Question: On my HTML5 input fields I am using 'required' and CSS to display asterix and other indicators to tell the user their input is valid.
For one of my input fields the 'type="number"' which puts arrows to adjust the value up and down by '1'. Unfortuantely these arrows are covering the indicators. I have been trying to use CSS to adjust the placement of these indicators and what I thought was going to be a simple task is not.
I can easily adjust all positions for the general case but not for one targeted case.

HTML
'''
<li>
<label for="quantity">Quantity:</label>
<input class="quantity" type="number" min="0" name="quantity" placeholder="quantity" required />
<li>
'''
CSS
'''
.contact_form input:required, .contact_form textarea:required {
background: #fff url(../image/product/none/red_asterisk.png) no-repeat 98% center;
}
.contact_form .quantity input:required {
background: #fff url(../image/product/none/red_asterisk.png) no-repeat 92% center;
}
'''
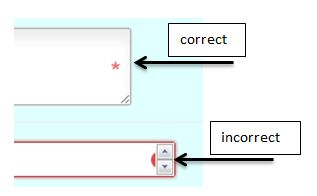
Answer: You can target the input type number this way:
'''
.contact_form input[type="number"]:required
'''
And then adjust the asterix position.
'''
.contact_form input[type="number"]:required {
background: #fff url(../image/product/none/red_asterisk.png) no-repeat 96% center;
}
'''